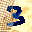
Label: 3